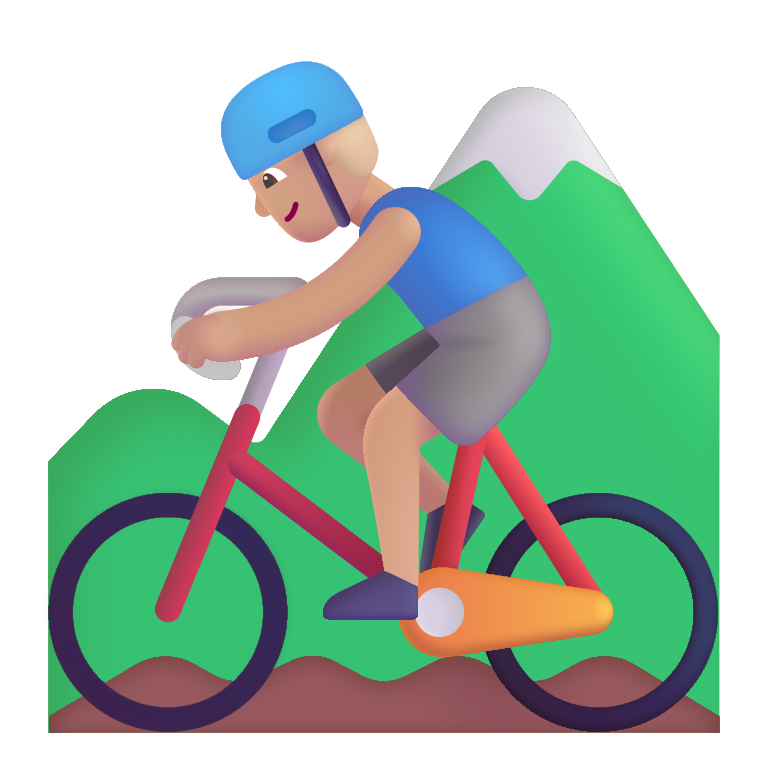
man mountain biking color  light